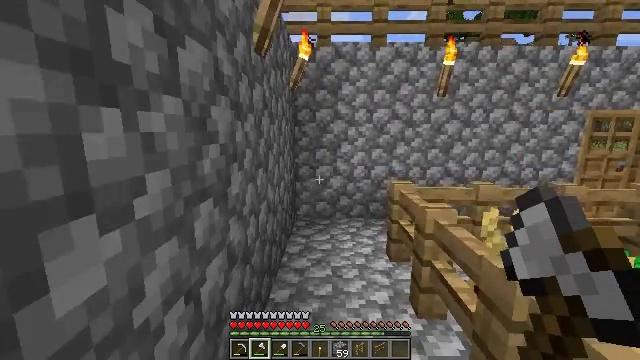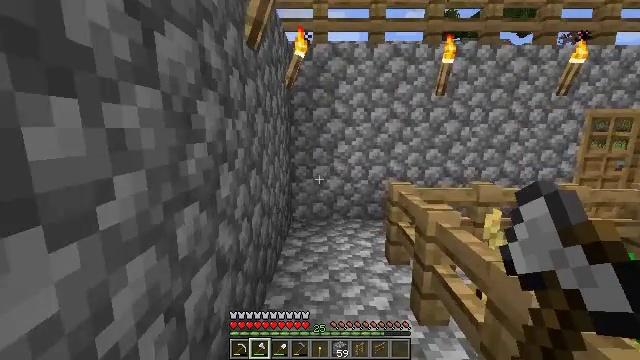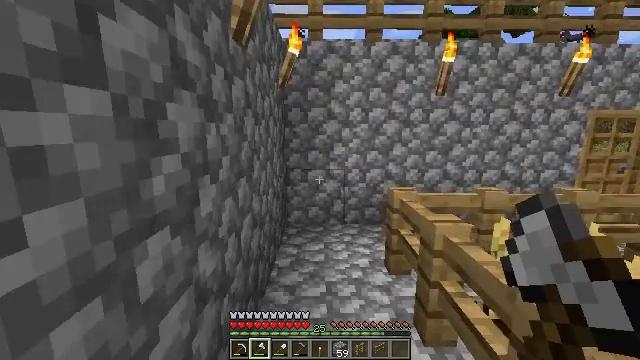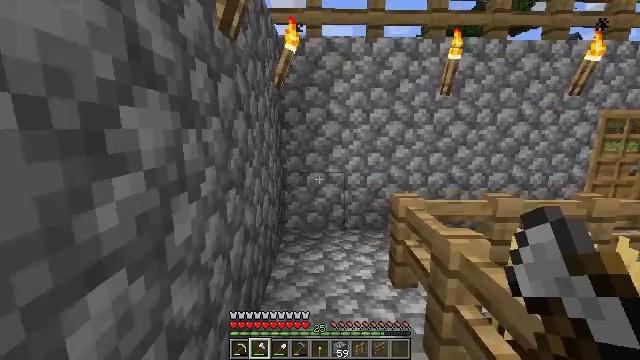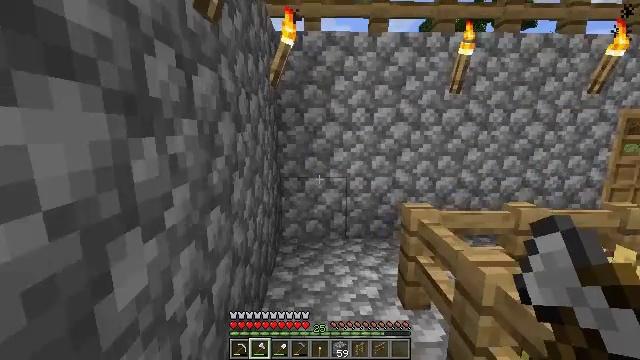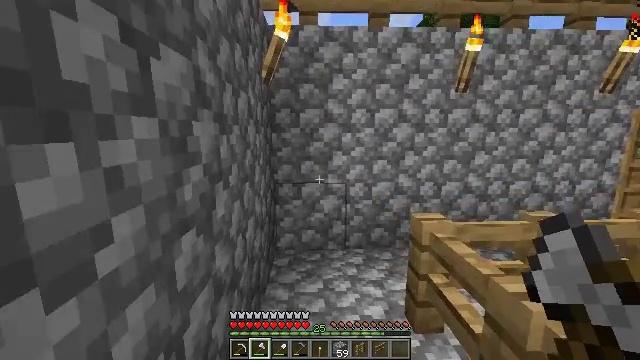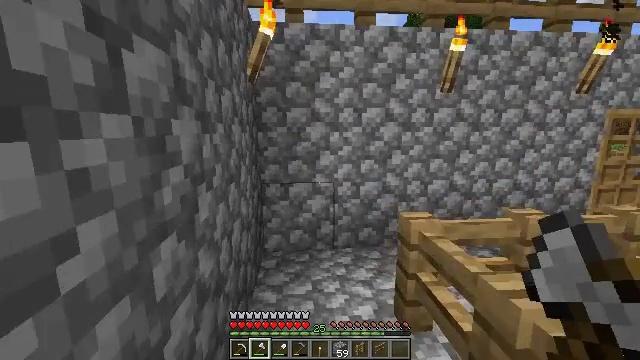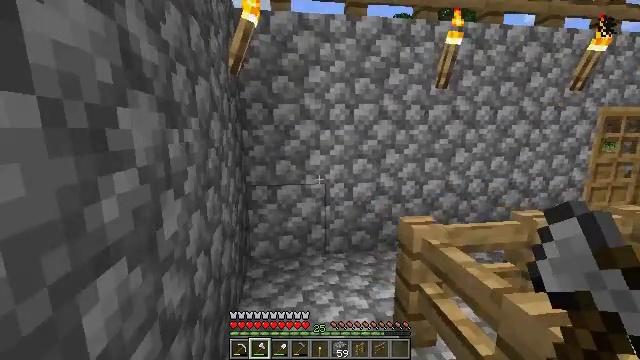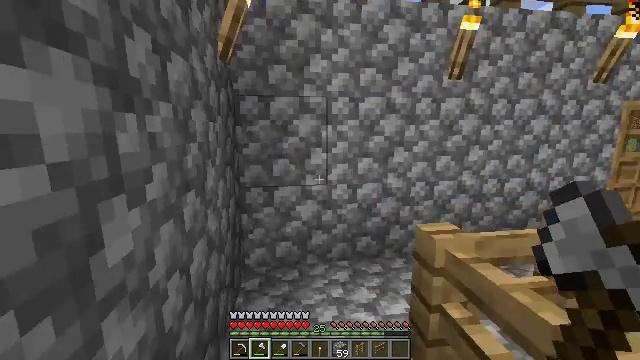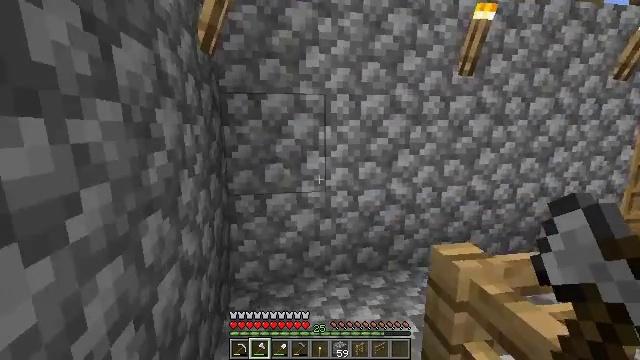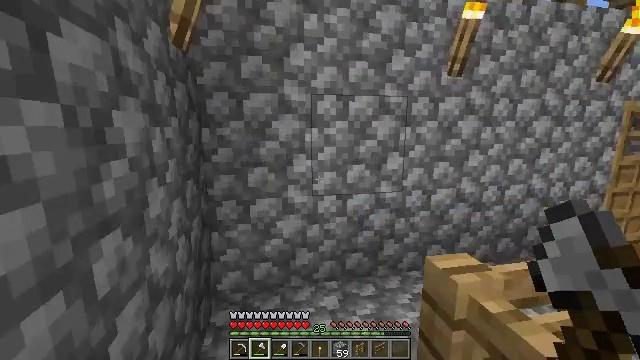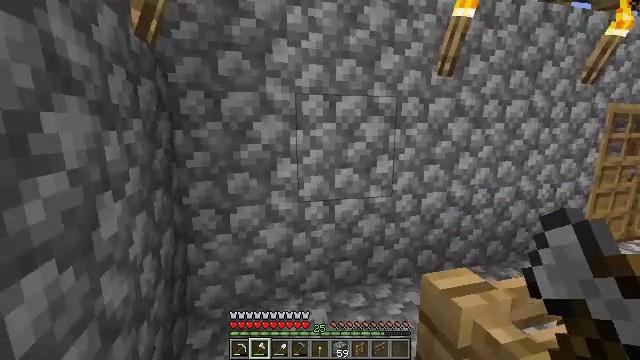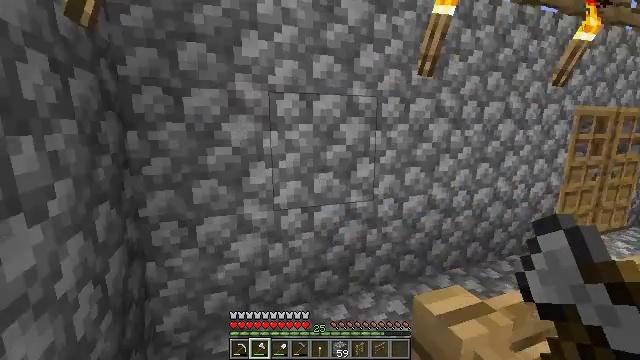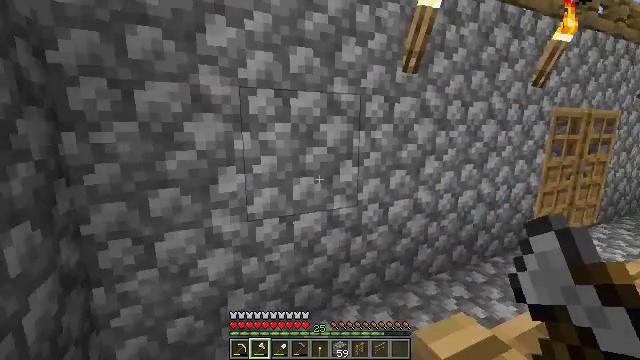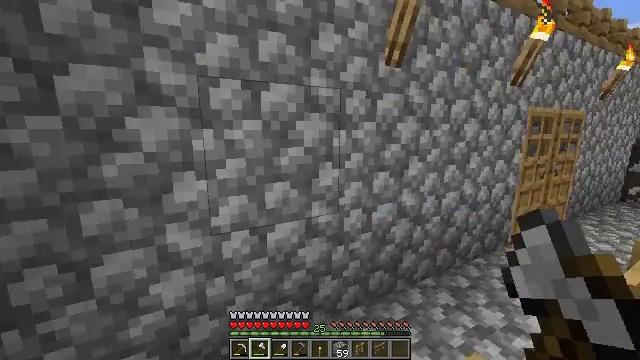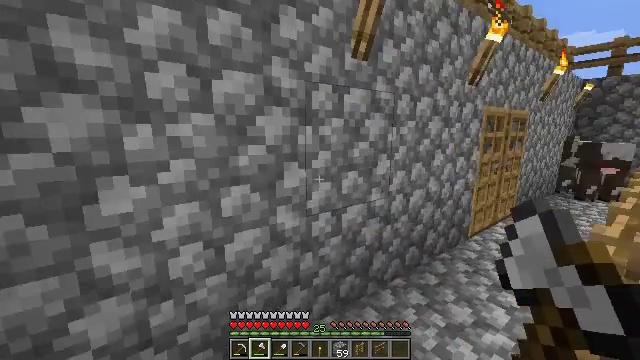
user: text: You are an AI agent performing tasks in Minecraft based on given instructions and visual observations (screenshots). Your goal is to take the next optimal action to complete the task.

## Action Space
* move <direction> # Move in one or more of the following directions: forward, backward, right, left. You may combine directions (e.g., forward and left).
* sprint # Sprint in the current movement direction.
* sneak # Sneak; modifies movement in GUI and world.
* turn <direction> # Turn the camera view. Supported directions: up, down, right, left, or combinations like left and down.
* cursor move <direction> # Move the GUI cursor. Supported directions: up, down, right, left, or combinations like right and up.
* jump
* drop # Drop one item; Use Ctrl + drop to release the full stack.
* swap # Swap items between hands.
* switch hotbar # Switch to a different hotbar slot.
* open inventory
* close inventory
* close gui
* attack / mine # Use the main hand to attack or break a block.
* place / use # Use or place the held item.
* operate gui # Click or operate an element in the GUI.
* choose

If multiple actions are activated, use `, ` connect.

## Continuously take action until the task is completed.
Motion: motion action
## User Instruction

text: Prepare granite stairs on the crafting table.
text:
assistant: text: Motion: move forward
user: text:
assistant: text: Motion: move forward, turn right
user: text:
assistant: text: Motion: move forward
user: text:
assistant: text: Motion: move forward
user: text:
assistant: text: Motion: move forward, turn right
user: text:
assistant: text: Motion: move forward, turn right
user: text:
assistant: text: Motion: move forward, turn right
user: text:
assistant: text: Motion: move forward
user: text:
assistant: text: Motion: move forward
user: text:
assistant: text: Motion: move forward, turn right
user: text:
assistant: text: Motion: move forward, turn right
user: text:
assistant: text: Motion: move forward, turn right
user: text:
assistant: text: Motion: move forward, turn right
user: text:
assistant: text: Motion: move forward, turn right
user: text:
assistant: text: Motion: move forward, turn right
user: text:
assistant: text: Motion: move forward, turn right
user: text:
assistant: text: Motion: move forward, turn right
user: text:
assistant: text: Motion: move forward, turn right
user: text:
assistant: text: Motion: move forward, turn right
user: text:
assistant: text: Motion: move forward, turn right
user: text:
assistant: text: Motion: move forward, turn right
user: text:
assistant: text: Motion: move forward, turn right
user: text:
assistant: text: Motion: move forward and move right, turn right and down
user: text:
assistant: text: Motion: move forward and move right
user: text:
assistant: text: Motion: move forward and move right, turn left
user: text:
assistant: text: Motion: move forward and move right, turn left
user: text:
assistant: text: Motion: move forward and move right, turn left
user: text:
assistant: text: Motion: move forward and move right, turn left
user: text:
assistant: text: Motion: move forward and move right
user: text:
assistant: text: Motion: move forward and move right, turn left